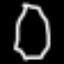
Label: octagon